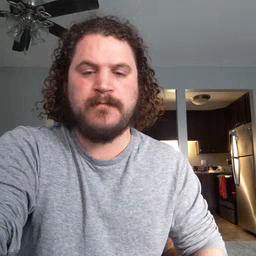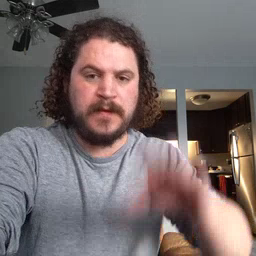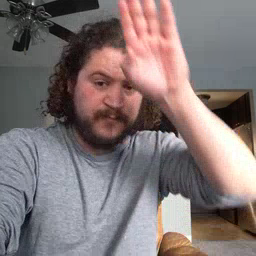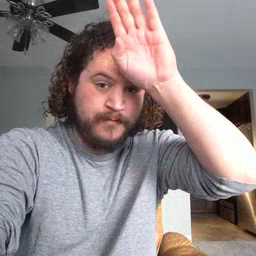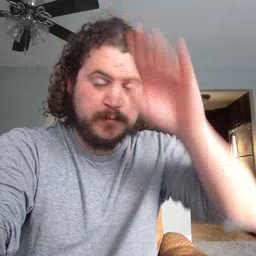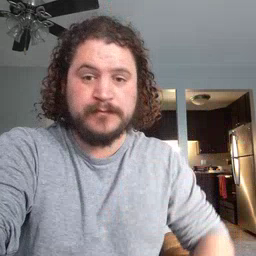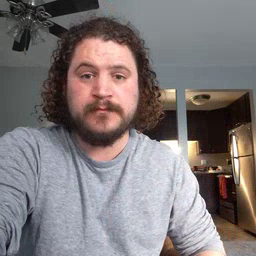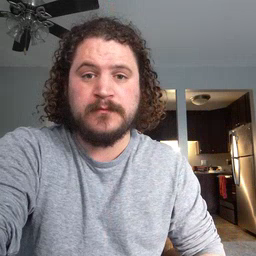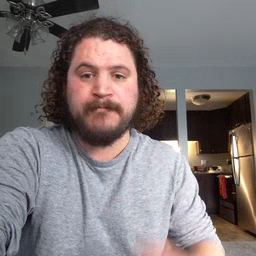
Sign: fireman